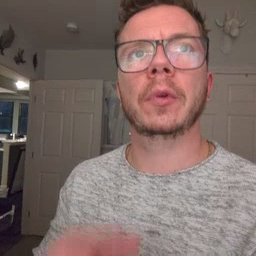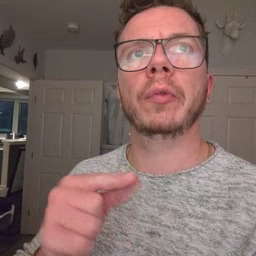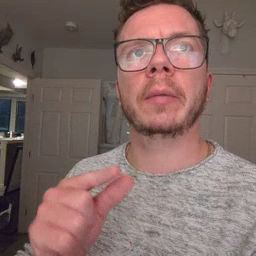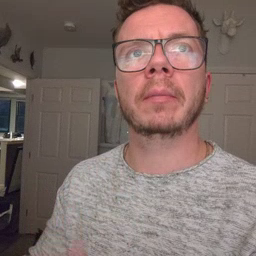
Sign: green